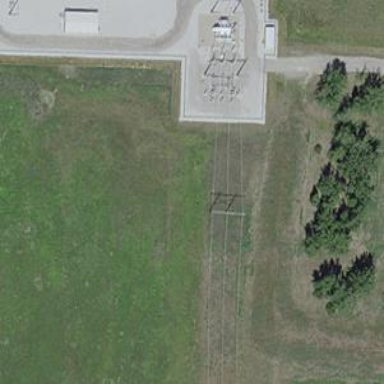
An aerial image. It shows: H-frame designed tower for power lines.